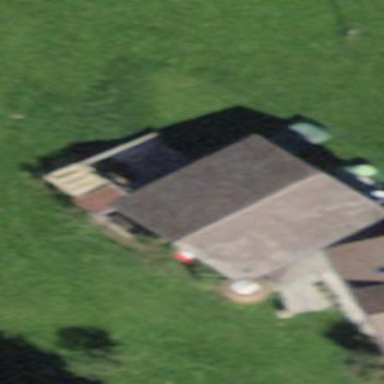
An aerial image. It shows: Rural barn.